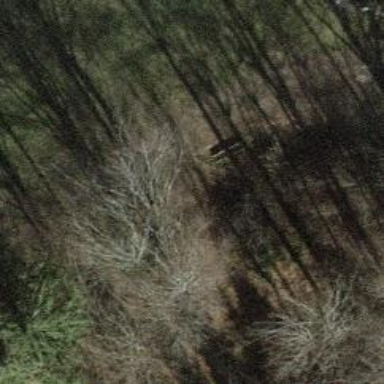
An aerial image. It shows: Brown bench in the vicinity.